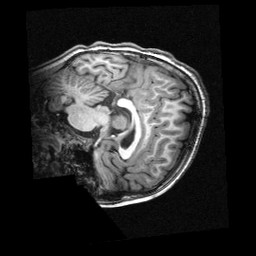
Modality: T1w
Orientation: sagittal
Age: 9
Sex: female
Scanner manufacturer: siemens
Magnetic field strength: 3 T
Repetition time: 2.3 s
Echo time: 0.00336 s